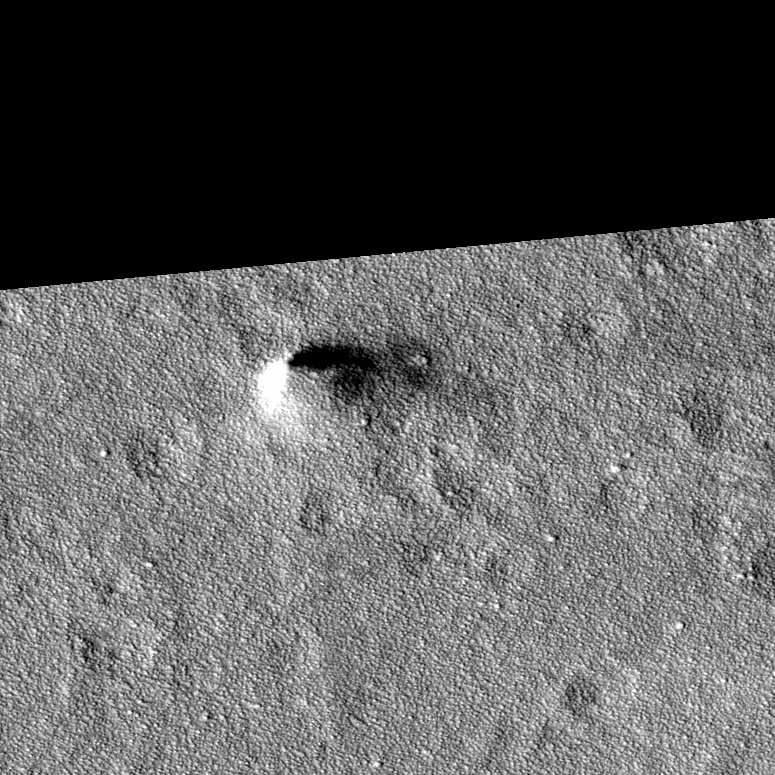
Label: dustdevil